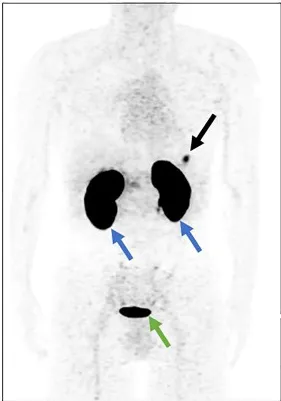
18F]FB(ePEG12)12-exendin-4 PET/CT for the pancreatic tail nodule. The arrows indicate the nodule in the tail of the pancreas. (A) Maximum intensity projection of PET 1 h after administration. The black arrow indicates the nodule in the tail of the pancreas, the blue arrows indicate the kidneys, and the green arrow indicates the bladder.
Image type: radiology (pet)